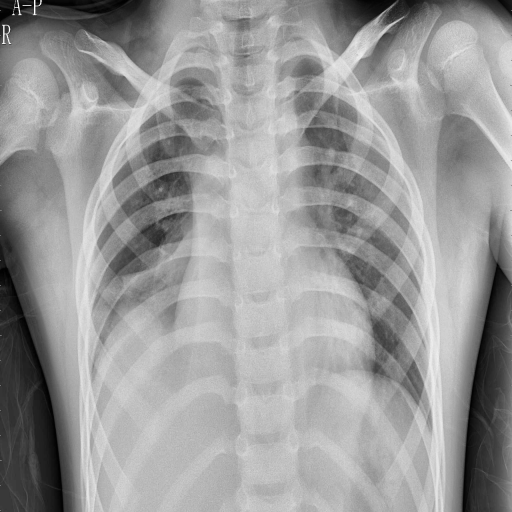
Finding: PNEUMONIA